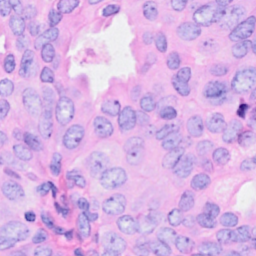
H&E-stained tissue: Breast